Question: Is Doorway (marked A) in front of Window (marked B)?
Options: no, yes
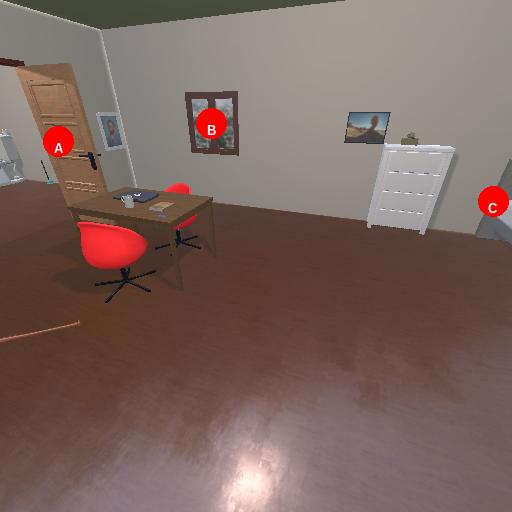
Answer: no